Question: I am trying to configure <URL> for emacs 24 on OS X.
When I create a .java file, the environment seems to be loaded automatically (please see picture), so it seems to be installed correctly. However, when I try to auto complete anything using 'M-x jde-complete'
(I haven't bound this to any keys yet) I get the following message:
> Cannot find JDK's tools jar file (or equivalent).Type M-x
describe-function [RET] jde-get-jdk-dir for more info.
I ran '/usr/libexec/java_home' to find my Java home and set this in my '~/.bash_profile':
'''
export JAVA_HOME="/Library/Java/JavaVirtualMachines/jdk1.7.0_17.jdk/Contents/Home"
'''
I then configured JDEE to point on JDK in '~/.emacs':
'''
(custom-set-variables
;; custom-set-variables was added by Custom.
;; If you edit it by hand, you could mess it up, so be careful.
;; Your init file should contain only one such instance.
;; If there is more than one, they won't work right.
'(jde-jdk (quote ("1.7.0_17")))
'(jde-jdk-registry (quote (("1.7.0_17" . "/Library/Java/JavaVirtualMachines/jdk1.7.0_17.jdk/Contents/Home")))))
(custom-set-faces
;; custom-set-faces was added by Custom.
;; If you edit it by hand, you could mess it up, so be careful.
;; Your init file should contain only one such instance.
;; If there is more than one, they won't work right.
)
'''
Can anyone tell me why auto completion is not working? I believe that no parts of my JDEE i setup is currently working, however, I use auto completion to test as this is my main prority to get working.
If I use 'M-x jde-compile' it says
> The JDE does not recognize JDK 1.7 javac. Assume JDK 1.6 javac?(yes or no)
It seems that it finds my JDK. If I type yes it will give the same error '(Cannot find JDK's tools jar file (or equivalent)'.

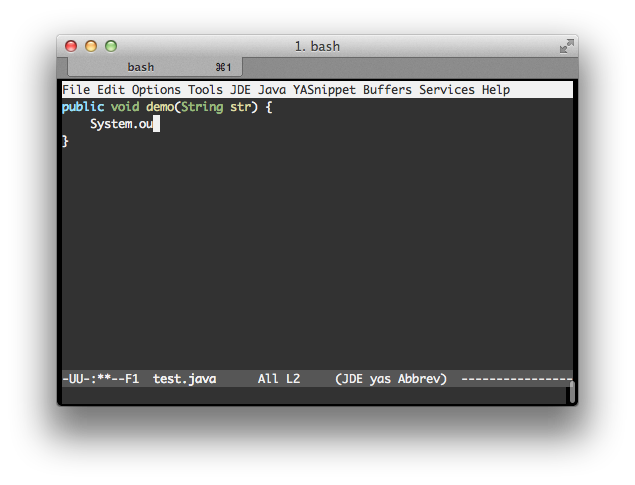
Answer: I followed <URL> and now it works. I think they key was to add two JDKs and then select the one you wish to use. It seems like JDEE may not work with only one JDK added.
However, now I get the error "Can not put GUI menu on this terminal" but I guess that's another question.